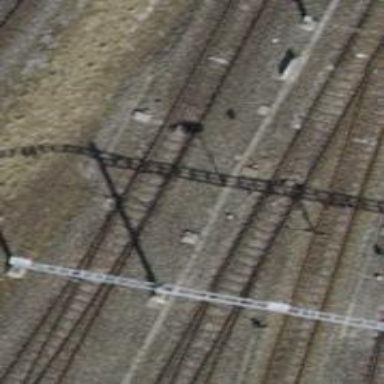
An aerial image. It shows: Railway yard with electrified tracks and single track.